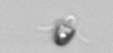
Label: Pyramimonas